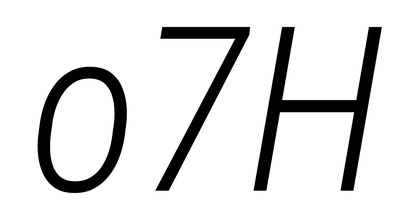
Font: Roboto-Italic_Condensed_Light_Italic